Aerial crown-view tile of a tropical tree (Barro Colorado Island, Panama), acquired 20250124:
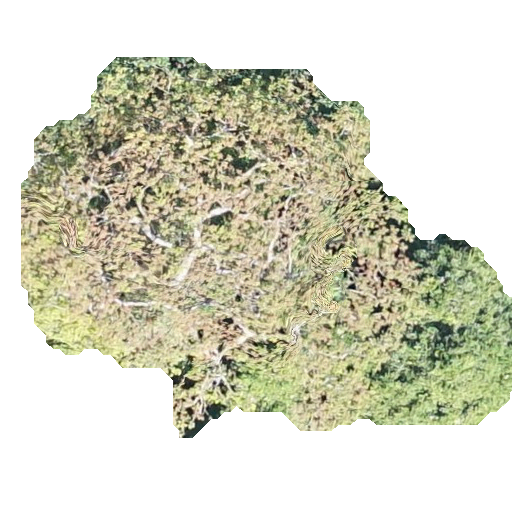
Species: Sterculia apetala
GBIF accepted scientific name: Sterculia apetala
Crown area: 197.968 m²